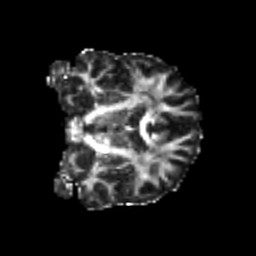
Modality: FA
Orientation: coronal
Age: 21
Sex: male
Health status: healthy
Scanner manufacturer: philips
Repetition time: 7.39 s
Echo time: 0.08599 s